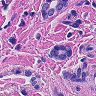
Metastatic tissue present: yes